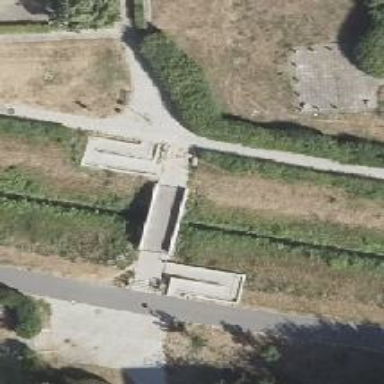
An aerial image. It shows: Ramp with concrete surface.